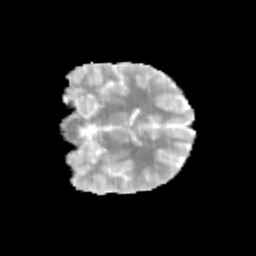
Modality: MD
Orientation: coronal
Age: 10
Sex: male
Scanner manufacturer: siemens
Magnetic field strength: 3 T
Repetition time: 3.8 s
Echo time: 0.07 s